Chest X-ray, AP view. Patient: 74 years old, sex F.
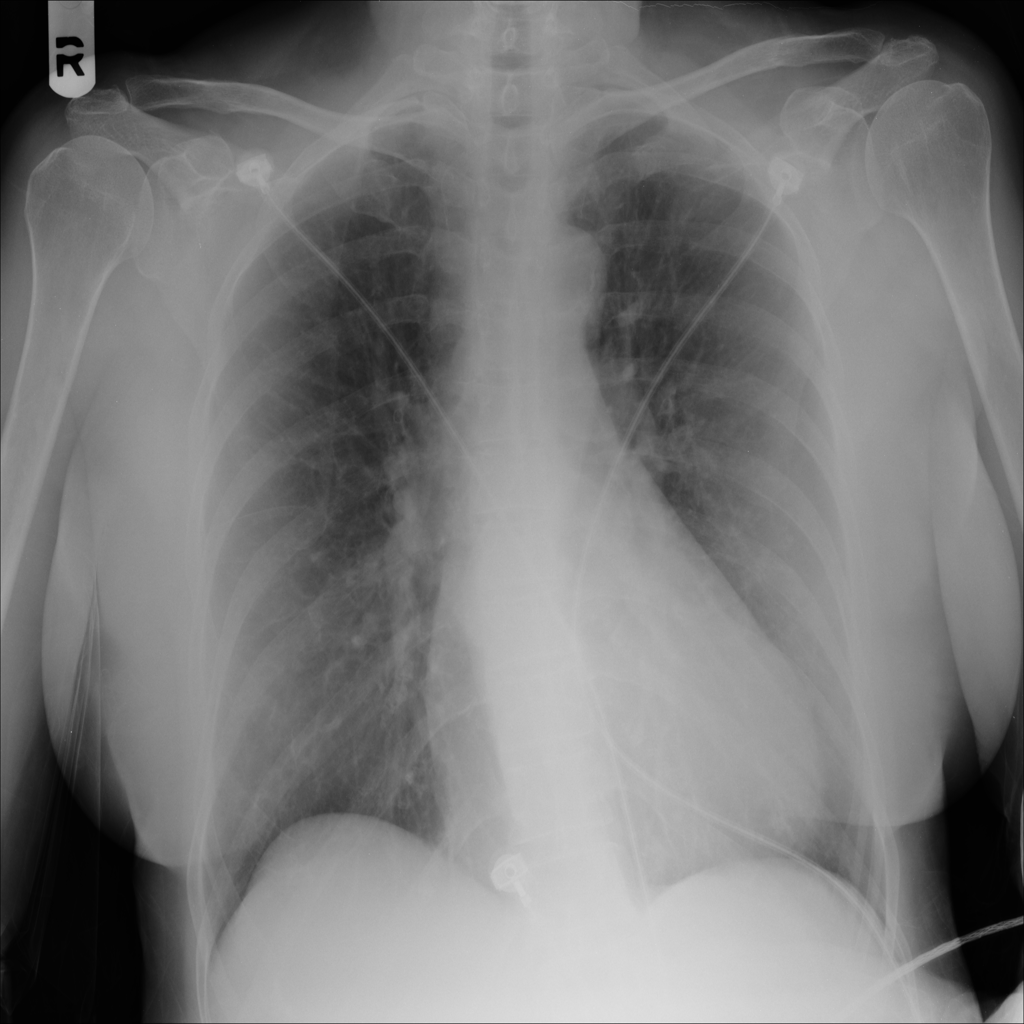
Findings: No Finding